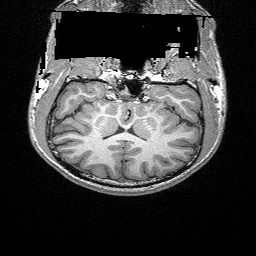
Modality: T1w
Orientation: sagittal
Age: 26
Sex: male